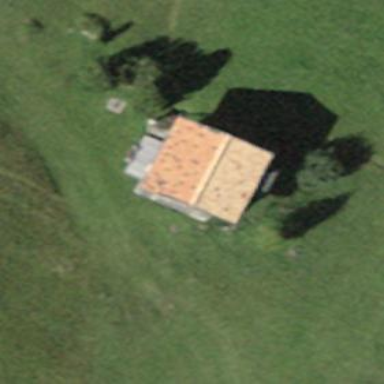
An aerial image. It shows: Building with tiled roof.